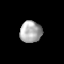
Tissue: prostate
Cell type: T cells
Senescence score: 0.3482
Nuclear area (px): 456
Mean DAPI intensity: 173.586